Field crop: maize
Growth stage: 2
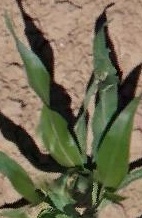
Species: maize